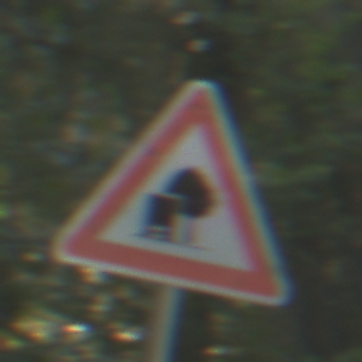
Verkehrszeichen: UnzureichendesLichtraumprofil
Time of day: MorningAfternoon
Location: Outdoor (Nature)
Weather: Clear
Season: NotSpecified
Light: Natural